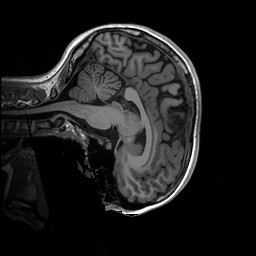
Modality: T1w
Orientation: sagittal
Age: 21
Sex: female